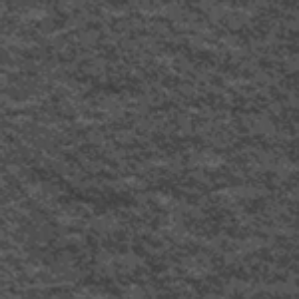
Label: frost